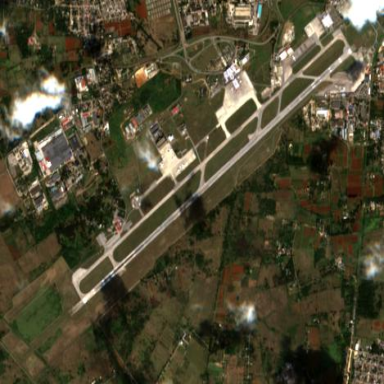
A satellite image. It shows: International aerodrome airport.